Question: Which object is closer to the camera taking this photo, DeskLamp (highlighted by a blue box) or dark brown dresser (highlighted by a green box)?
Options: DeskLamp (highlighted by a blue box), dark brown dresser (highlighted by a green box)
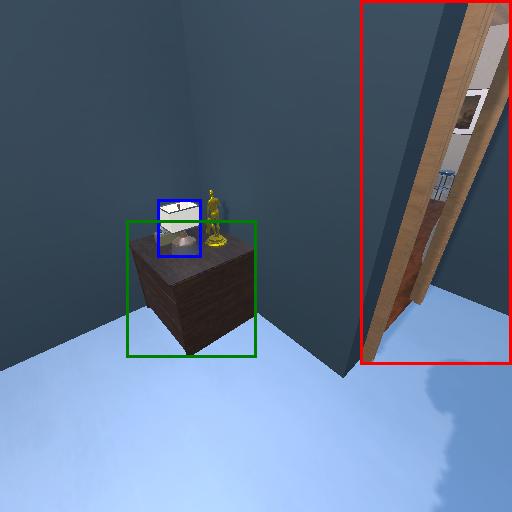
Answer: DeskLamp (highlighted by a blue box)